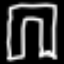
Label: pants